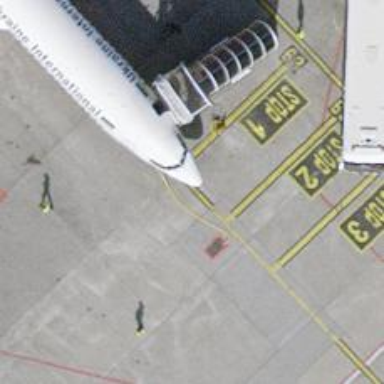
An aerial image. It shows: Airport parking position.